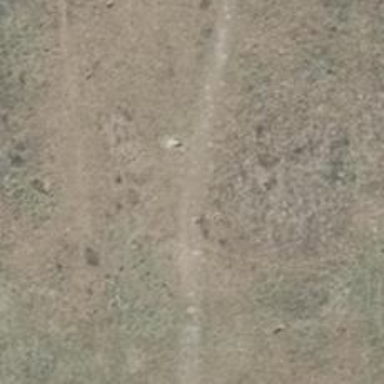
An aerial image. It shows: Ground path.